Question: Some time ago we've moved one of our web apps from Resin and Java 6 to VMware vFabric tc Server and Java 7. This also included moving all JNDI datasources from Resin implementation to Oracle UCP. I've noticed that my CPU usage is extremely high, when I run the app locally. After attaching VisualVM to tc I've found that it is Oracle UCP who is consuming my CPU:

My local configuration is: Windows 7x64, Java 1.7.0_25x32 (JDK) and vFabric tc Server standard 2.7.0.RELEASE. Here is how I configure datasources in 'context.xml':
'''
<WatchedResource>WEB-INF/web.xml</WatchedResource>
<Resource name="jdbc/oracle"
auth="Container"
factory="oracle.ucp.jdbc.PoolDataSourceImpl"
type="oracle.ucp.jdbc.PoolDataSourceImpl"
connectionFactoryClassName="oracle.jdbc.pool.OracleDataSource"
url="jdbc:oracle:thin:@(DESCRIPTION=(ADDRESS=(PROTOCOL=TCP)(HOST=h1.com)(PORT=1521))(ADDRESS=(PROTOCOL=TCP)(HOST=h2.com)(PORT=1521))(LOAD_BALANCE=yes)(CONNECT_DATA=(SERVER=DEDICATED)(SERVICE_NAME=SERVICENAME)))"
user="user"
password="password"
minPoolSize="0"
initialPoolSize="1"
maxPoolSize="50"
ONSConfiguration="nodes=h1:6200,h2:6200"
connectionWaitTimeout="60"
inactiveConnectionTimeout="900"
abandonedConnectionTimeout="900"
fastConnectionFailoverEnabled="false"
validateConnectionOnBorrow="true"
connectionPoolName="NAME"/>
'''
It is interesting that on prod boxes everything works fine. I do not know exact configuration but we have Fedora or CentOS installed on them and Hotspot 7.
I've tried standard Tomcat datasource implementation but it does not work well in my case: the connection between my local machine and DB cluster is very unstable so it is vital for me to have auto-recovering and load-balancing. Also, I want my local config to be similar to prod, so using another pool is undesirable.
Maybe someone faced the same problem and knows the solution? Maybe some JVM arg or native library is missed?
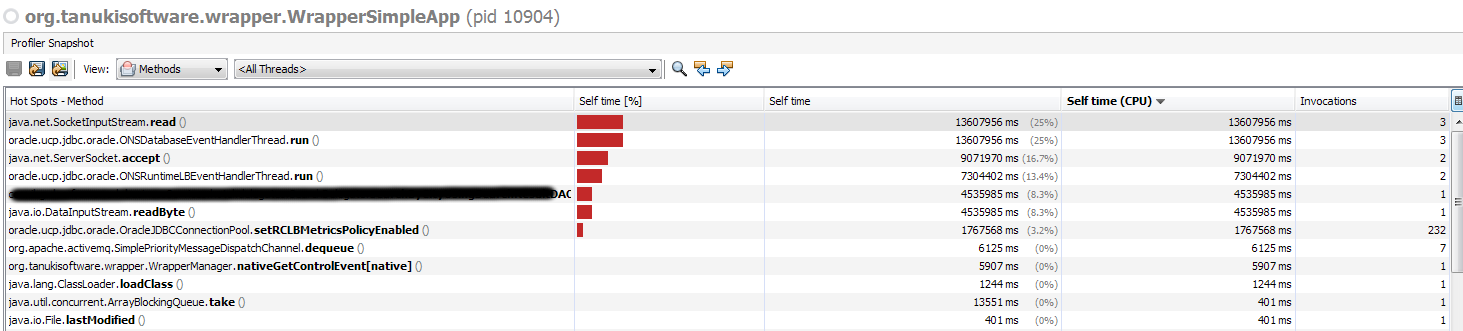
Answer: Kindly consider to reduce the timeout seconds of below parameters since it may be one of the contributing factors
1)inactiveConnectionTimeout
2)abandonedConnectionTimeout
More time spent in the idle connections(both borrowed and available) will require more memory to hold the connections.
With the web application being used this may indirectly cause more CPU to be used due to high memory usage .
Please find the links below for more information
<URL>
<URL>